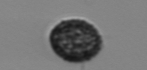
Label: Pseudochattonella_farcimen